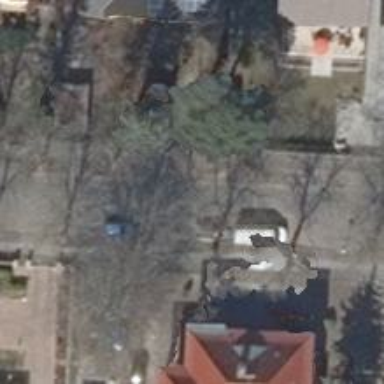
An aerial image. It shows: Driveway.